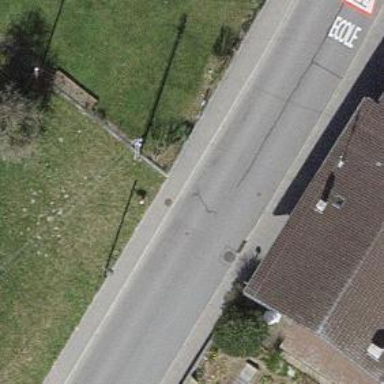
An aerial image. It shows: Asphalt sidewalk along the footway.